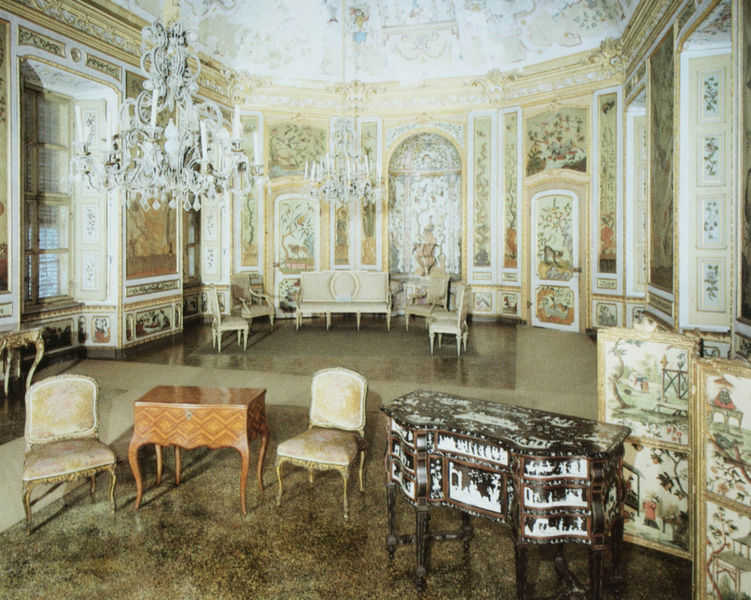
Titel: Sala da Gioco, Spielzimmer
Künstler: Filippo Juvarra
Standort: Stupinigi
Institution: Palazzina di Caccia
Schlagwörter: blau, weiß, bäume, gelb, grün, ocker, äste, braun, bunt, fenster, geschwungen, grau, hell, holz, lampen, licht, marmor, orange, raum, schwarz, stuhl, stühle, tisch, tische, tür, zimmer, rot, schirm, schloss, sonnenschirm, beige, muster, teppich, wand, barock, stein, innenraum, möbel, spiegel, sonne, boden, gold, interieur, sessel, decke, innen, renaissance, rokoko, oval, rund, garten, statue, vase, hellblau, bilder, kommode, schrank, schreibtisch, sofa, ecke, türen, parkett, hellgrün, bank, saal, rundbogen, kuppel, bezug, polster, salon, tapete, ornamente, wandgemälde, wandmalerei, kerze, paravant, paravent, kerzen, kronleuchter, leuchter, lüster, stuck, innenansicht, kammer, japanisch, chaise, foto, fotografie, wände, nische, gewölbe, palast, statuette, vitrine, einlegearbeit, intarsien, photo, ausstellung, chinesisch, fries, sims, kristall, residenz, fresken, tapisserie, mobiliar, tempel, konsolen, deckengemälde, museum, marmorboden, sekretär, einrichtung, bemalung, steinboden, ensemble, stoffbezug, sitzmöbel, historisch, deckenmalerei, wandvertäfelung, kasettendecke, enster, medaillons, inventar, barockschloss, trennwände, sissi, trennwand, wandschirm, tapeten, amalienburg, chippendale, marketerie, prunksaal, tapisserien, buddha, deche, dekoraton, festsall, granitboden, interieut, japanischer garten, japanischer paravent, kommoden, konsolentisch, paraent, prunkzimmer, sofagruppe, essel, ld, taperie, papavent, lster